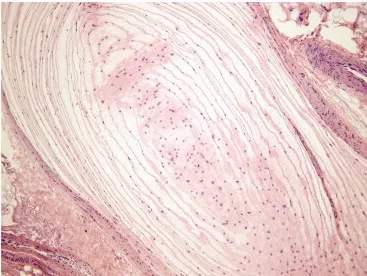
20x. Magnification.
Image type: pathology (h&e)